Field crop: maize
Growth stage: 2
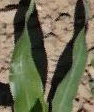
Species: maize